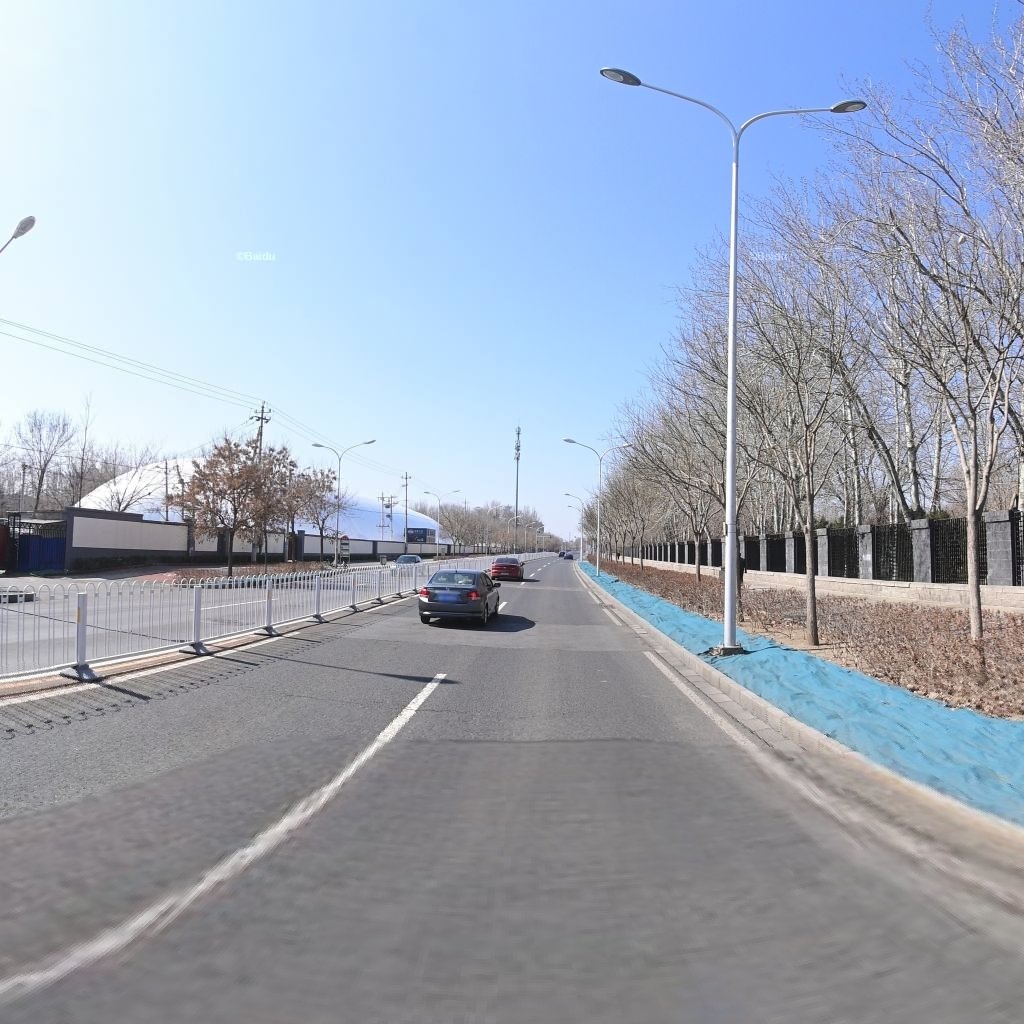
Region: Chaoyang
Road damage annotations: transverse crack